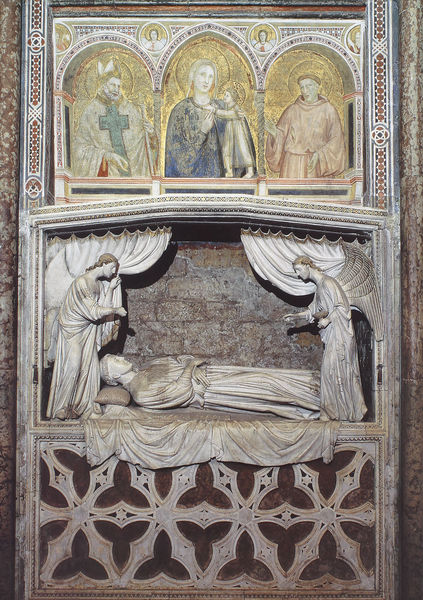
Titel: Grabmal des Giangaetano Orsini in der Nikolauskapelle
Künstler: Meister des Grabmals des Giangaetano Orsini
Standort: Assisi, S. Francesco, Unterkirche (EU - I - Toskana)
Schlagwörter: flügel, mann, säulen, malerei, muster, ornament, wand, stein, tod, tot, trauer, vorhang, kind, engel, skulptur, relief, liegen, italien, figuren, rundbogen, bischof, papst, laken, bemalt, nische, mosaik, grab, jesus, leichnam, sterben, siena, mönch, baldachin, heiliger, heilige, fresko, maria, madonna, grabmal, sarkophag, medaillons, dreipaß, grablege, triptychon, schließen, liegefigur, antonius, sargophag, 1400, 1350